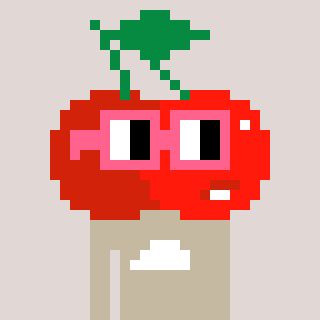
a pixel art character with square pink glasses, a cherry-shaped head and a bege-colored body on a warm background